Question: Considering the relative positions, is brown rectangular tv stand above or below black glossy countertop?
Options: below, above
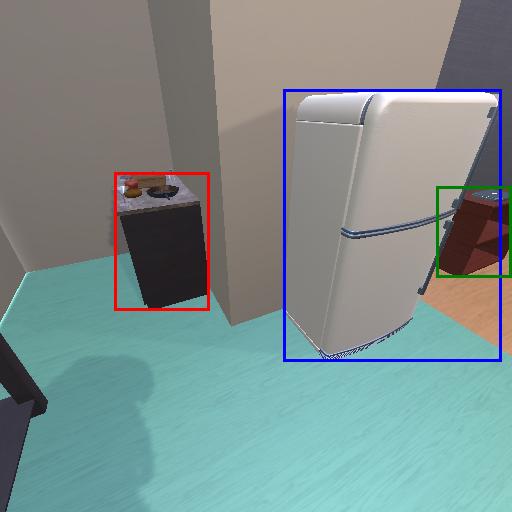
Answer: below